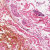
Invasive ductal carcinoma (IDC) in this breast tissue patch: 0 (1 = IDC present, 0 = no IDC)